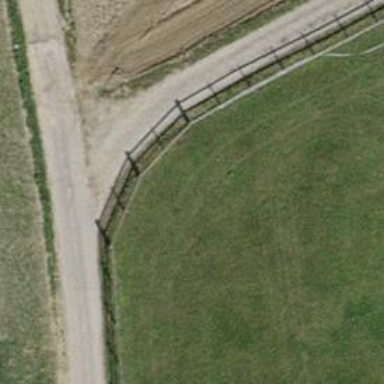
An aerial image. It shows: Fence.